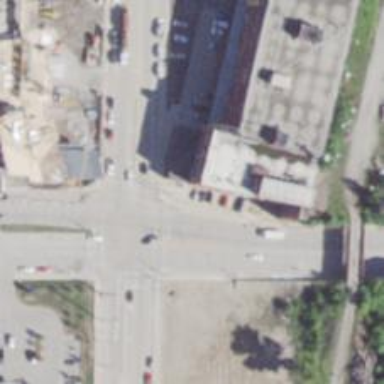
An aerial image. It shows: Unmarked crossing on the road.